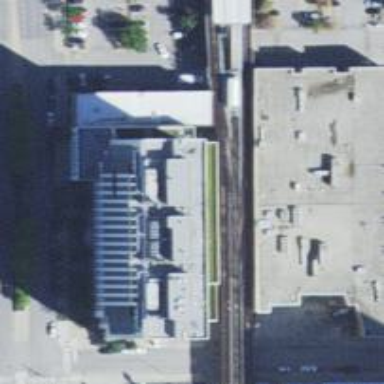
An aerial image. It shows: Bridge over siding.